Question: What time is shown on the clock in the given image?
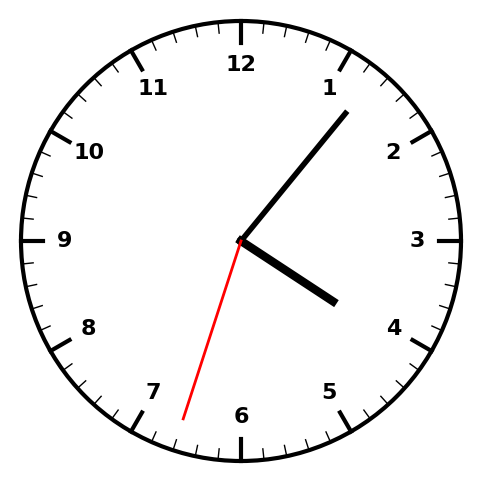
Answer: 04:06:33